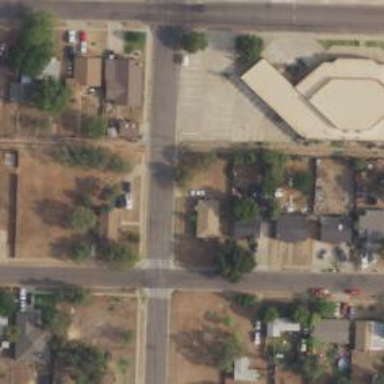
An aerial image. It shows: Alley classified as service road.